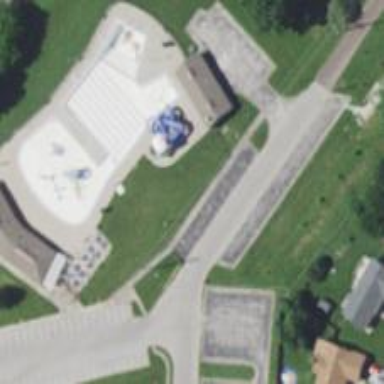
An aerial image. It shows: Swimming pool located in leisure land.